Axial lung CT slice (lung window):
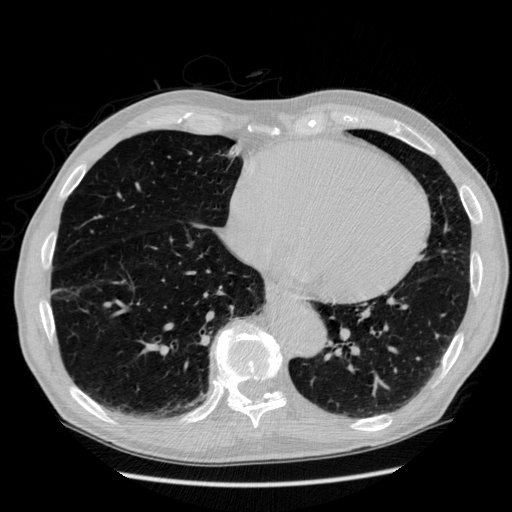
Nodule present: no